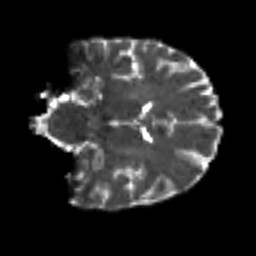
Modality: T2w
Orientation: coronal
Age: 31
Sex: male
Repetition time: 8.4 s
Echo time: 0.09 s